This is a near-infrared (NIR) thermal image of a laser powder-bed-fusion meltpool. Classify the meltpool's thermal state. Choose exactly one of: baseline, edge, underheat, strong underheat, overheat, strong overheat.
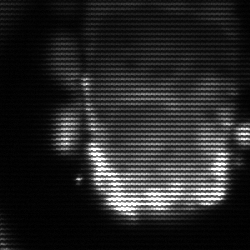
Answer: baseline